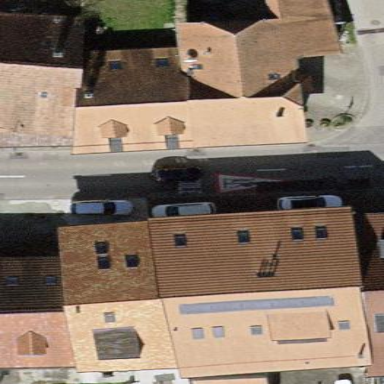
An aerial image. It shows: Residential building.